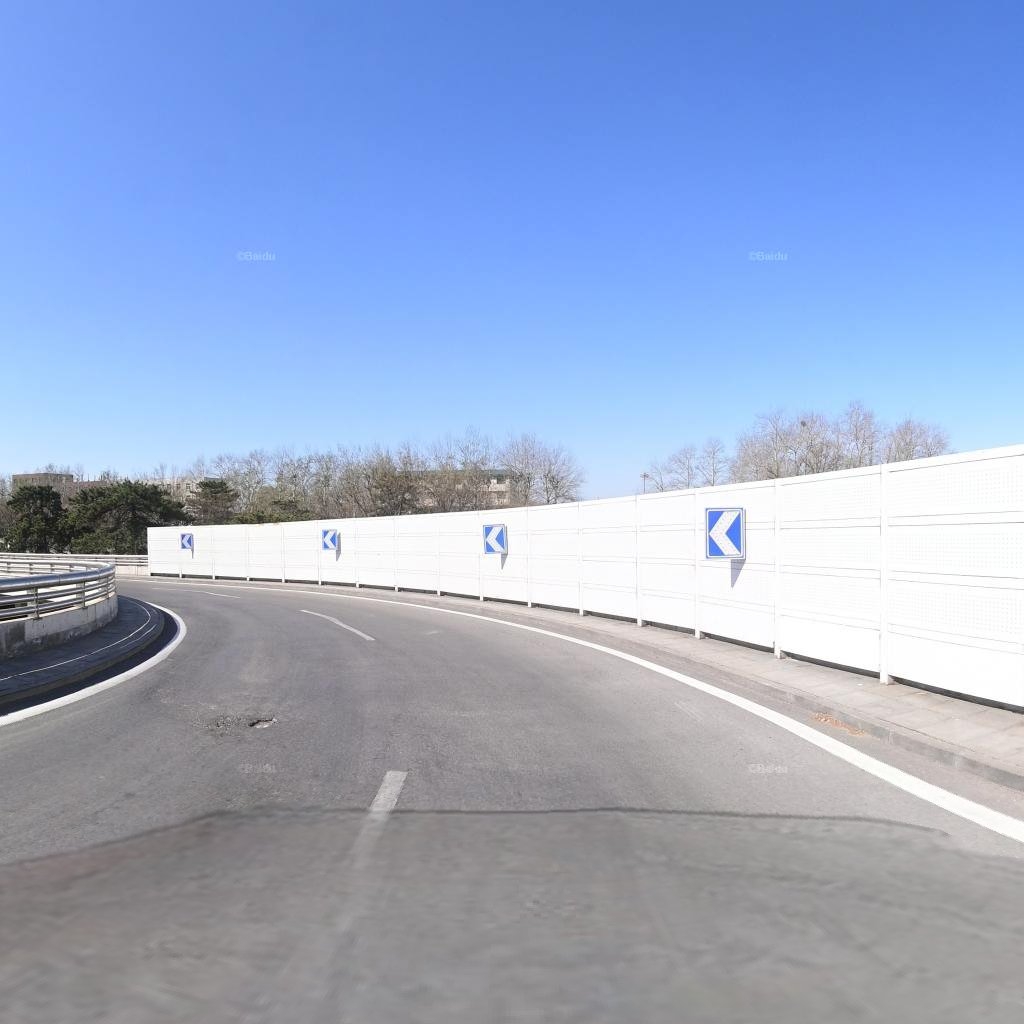
Region: Chaoyang
Road damage annotations: pothole